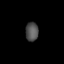
Tissue: lung
Cell type: Endothelial cells
Senescence score: 0.6471
Nuclear area (px): 241
Mean DAPI intensity: 78.618